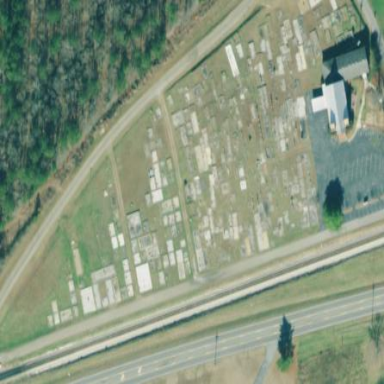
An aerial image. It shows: Cemetery.